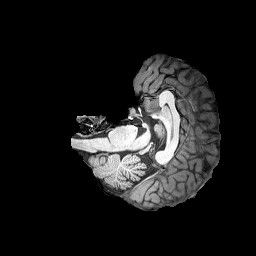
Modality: T1w
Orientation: axial
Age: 39
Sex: female
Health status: healthy